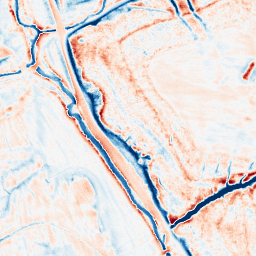
Category: edge_preserving
Decomposition family: anisotropic_diffusion
Decomposition parameters: iterations: 50
kappa: 50
gamma: 0.15
Upsampling method: sinc_hamming
Upsampling parameters: scale: 2
kernel_size: 8
Upsampling scale: 2